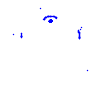
Particle: kaon